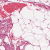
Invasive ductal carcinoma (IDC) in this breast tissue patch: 0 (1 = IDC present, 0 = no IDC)